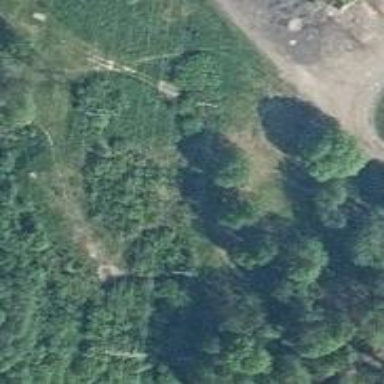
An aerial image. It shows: Disc golf hole.